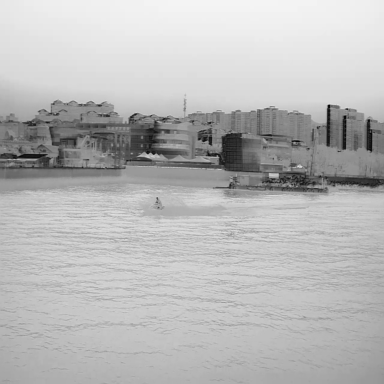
There is a canoe in the infrared image.